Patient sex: M
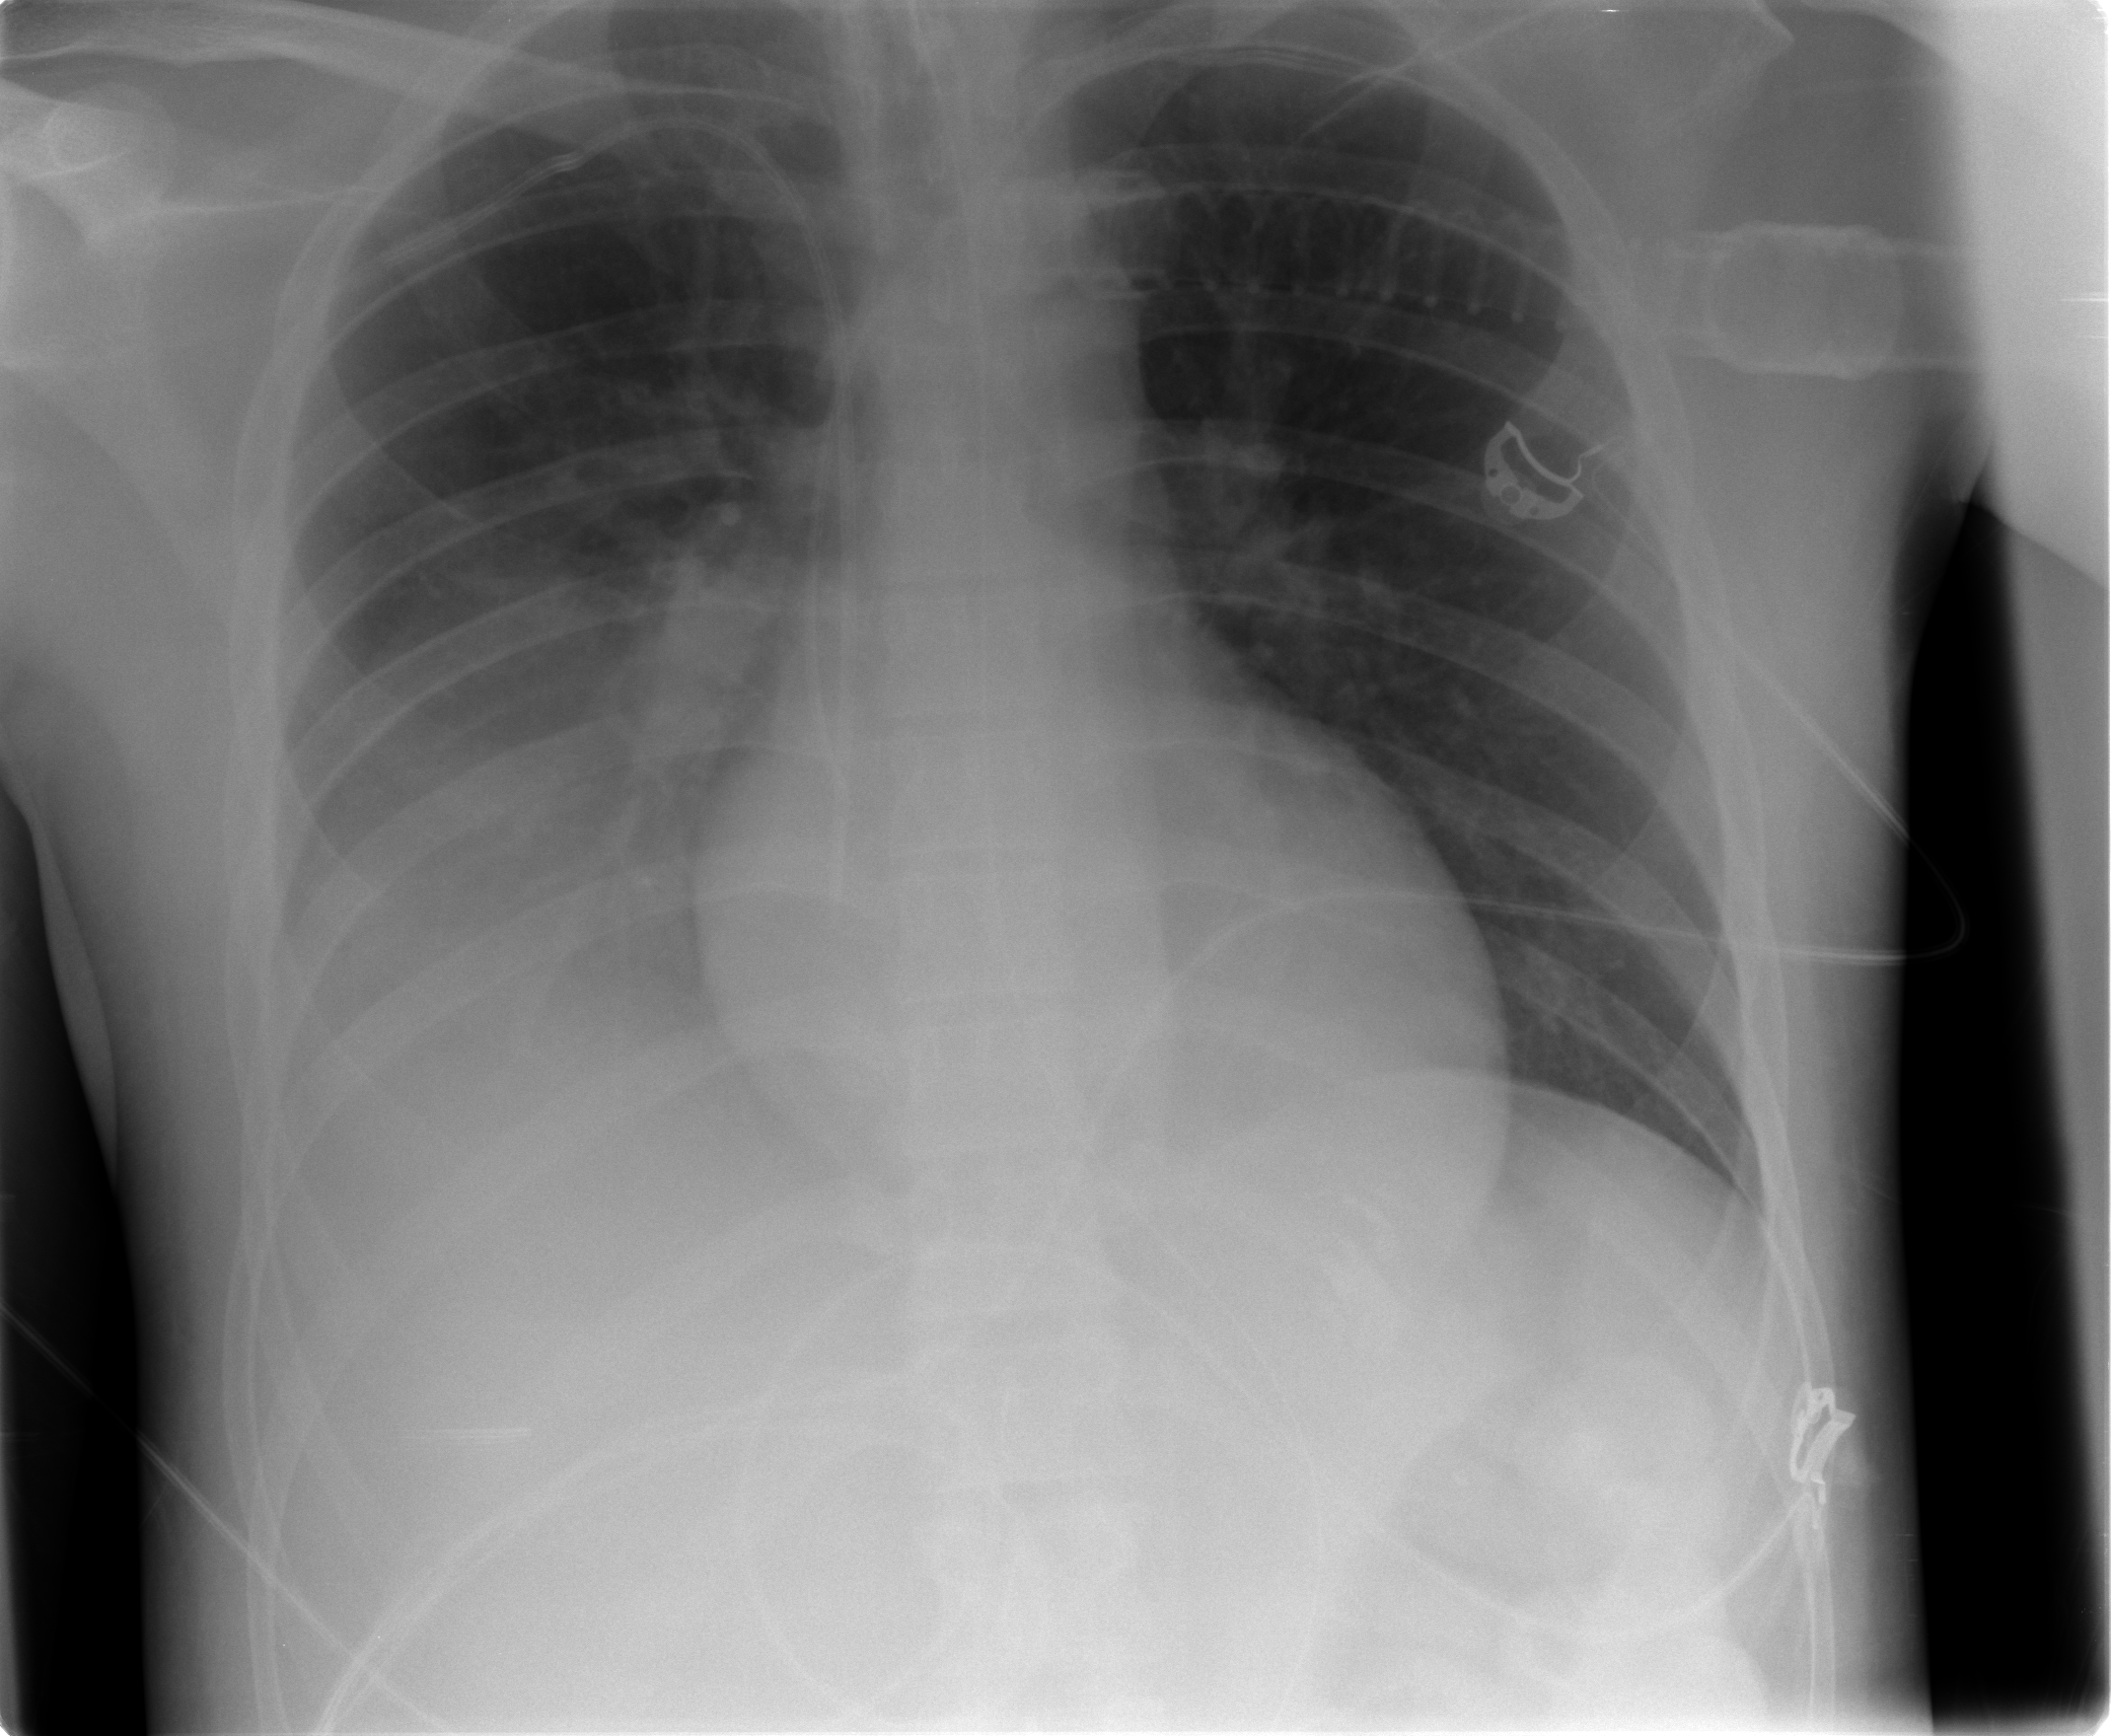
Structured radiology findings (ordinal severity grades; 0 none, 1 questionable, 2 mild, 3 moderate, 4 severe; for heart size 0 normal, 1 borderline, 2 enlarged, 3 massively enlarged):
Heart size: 0
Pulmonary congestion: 0
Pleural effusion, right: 3
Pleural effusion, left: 0
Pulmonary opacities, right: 0
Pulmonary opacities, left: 0
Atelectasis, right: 0
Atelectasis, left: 0